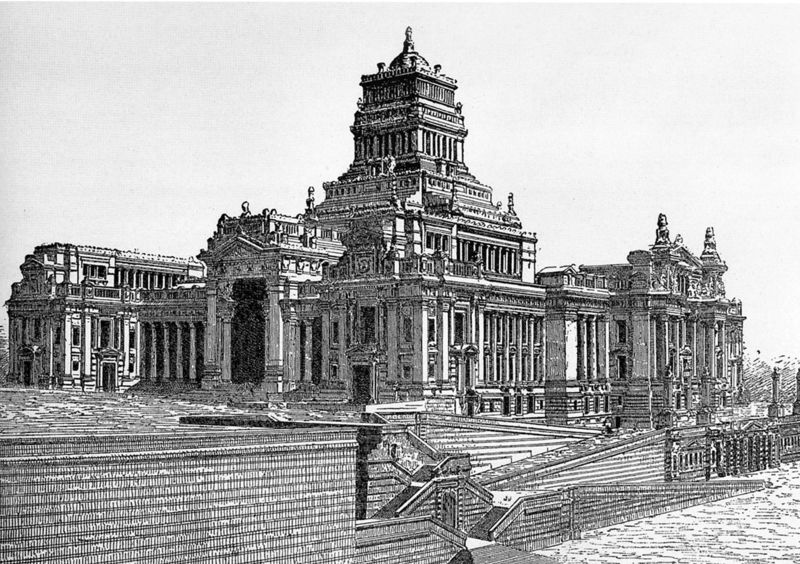
Titel: Gerichtshof Brüssel, Sicht auf den Gerichtshof mit Dom
Schlagwörter: himmel, fenster, säule, säulen, zeichnung, dach, gebäude, wand, architektur, stein, turm, fassade, perspektive, giebel, mauer, graphik, platz, figuren, kuppel, treppen, stufen, palast, balustrade, druck, gesims, mauern, trepe, rampen, säöule, einang, püortalö, pfeilker, kapitelkl